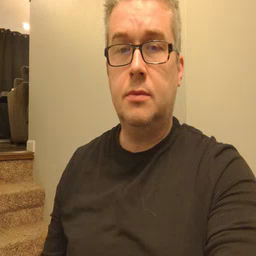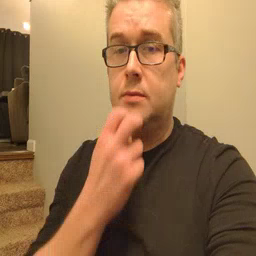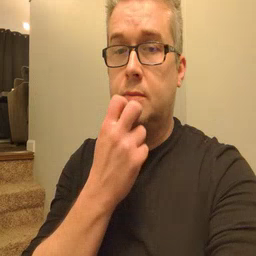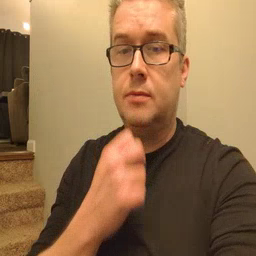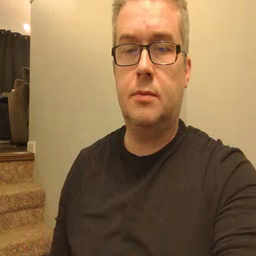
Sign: underwear